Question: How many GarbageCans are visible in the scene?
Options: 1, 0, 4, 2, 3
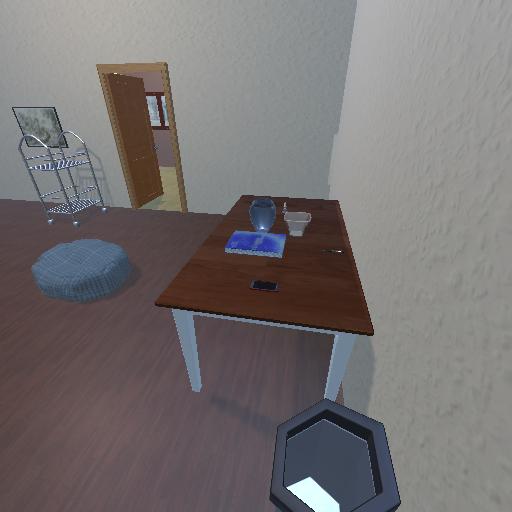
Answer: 1